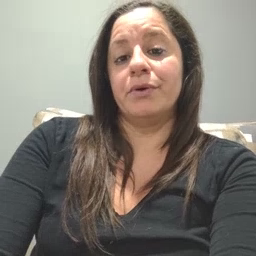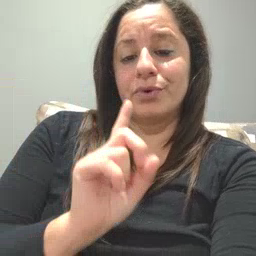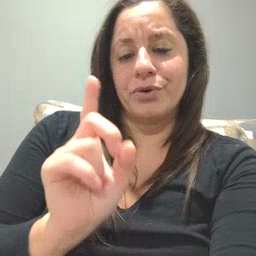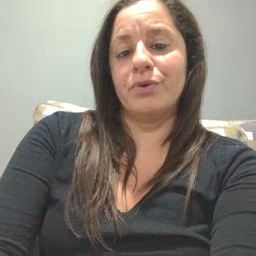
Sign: where